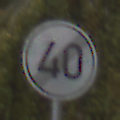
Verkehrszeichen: EndeGeschwindigkeit40
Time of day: MorningAfternoon
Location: Outdoor (Nature)
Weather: Overcast
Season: Autumn
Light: Natural